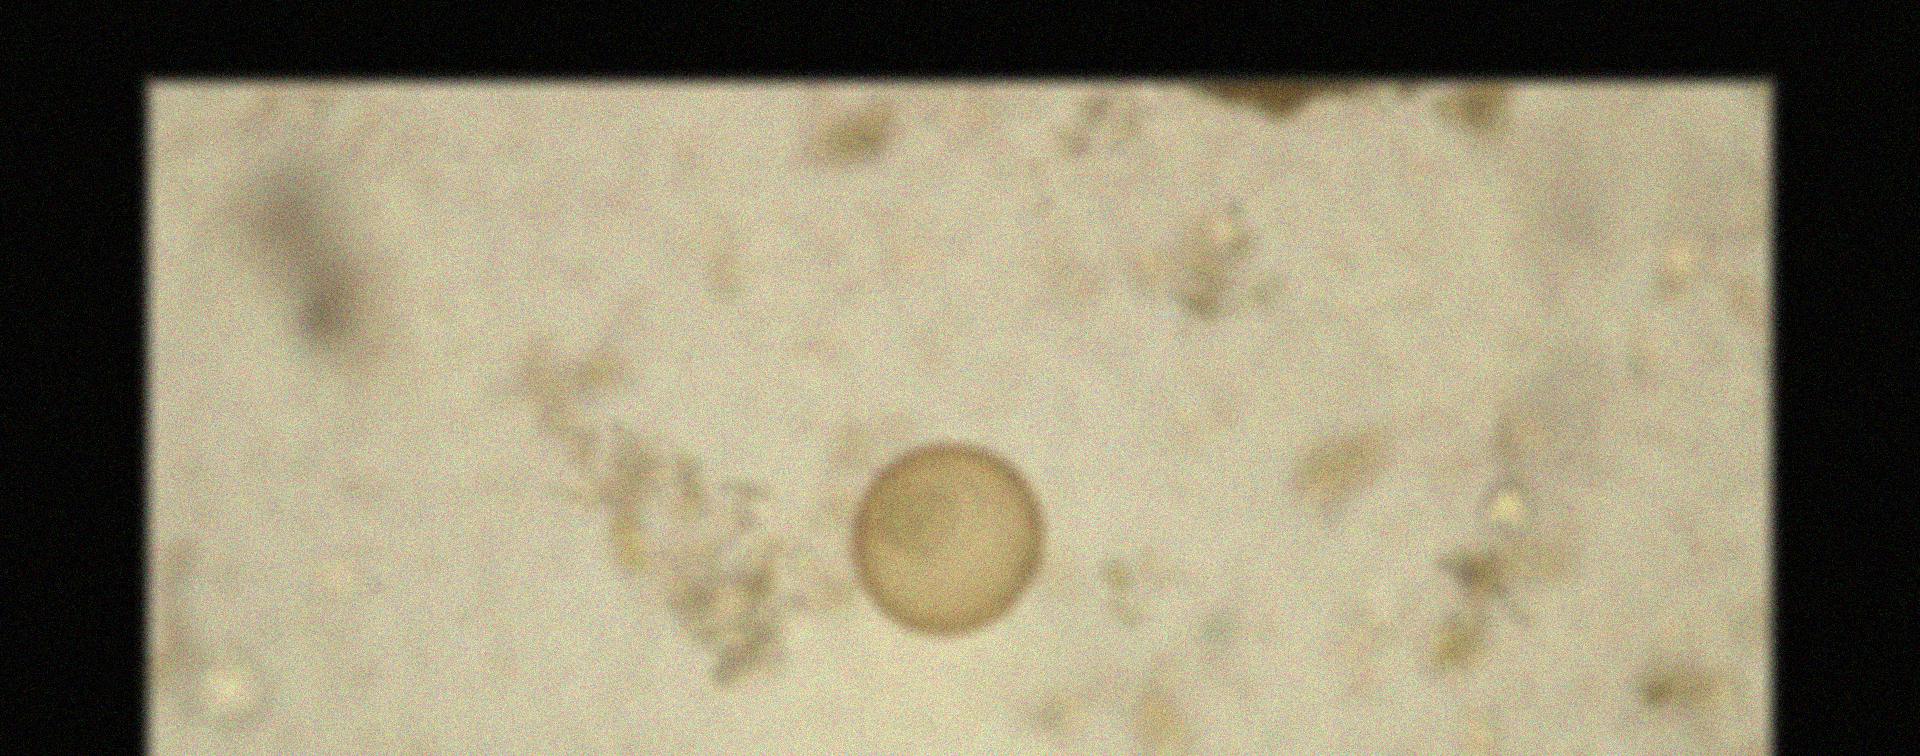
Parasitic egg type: Hymenolepis diminuta